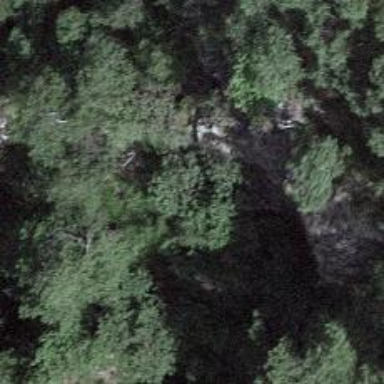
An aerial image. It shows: Cliff in nature.